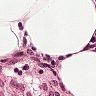
Metastatic tissue present: no